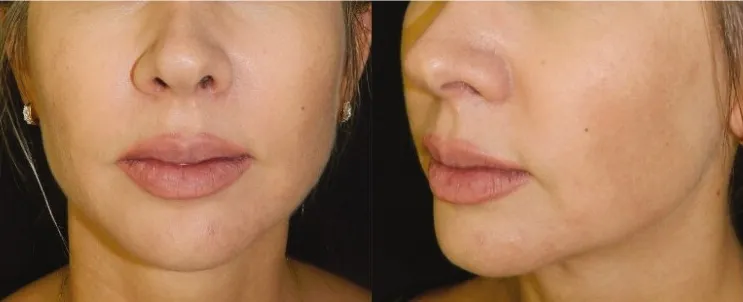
Follow-up one month after the procedure.
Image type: medical_photograph (other_medical_photograph)